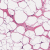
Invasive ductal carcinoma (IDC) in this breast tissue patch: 0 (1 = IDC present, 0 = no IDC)